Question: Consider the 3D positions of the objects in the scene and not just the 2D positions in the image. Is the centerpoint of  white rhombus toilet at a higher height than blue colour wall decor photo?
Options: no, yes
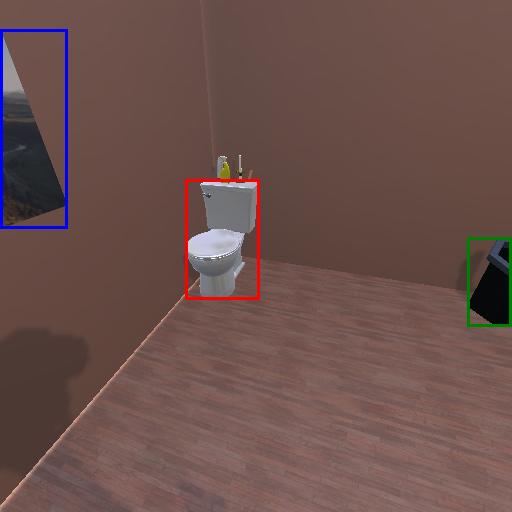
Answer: no